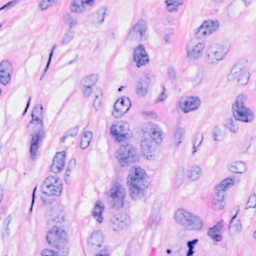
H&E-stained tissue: Breast